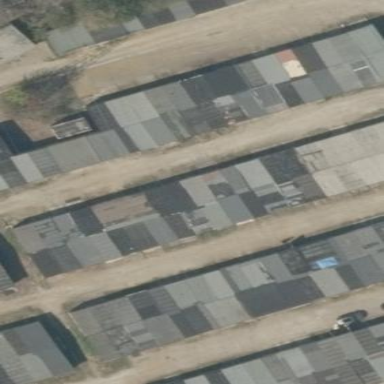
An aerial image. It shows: Group of garages.